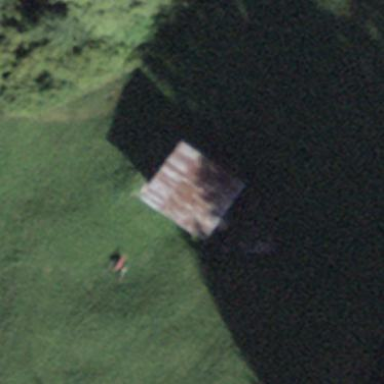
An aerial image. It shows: Rural barn.